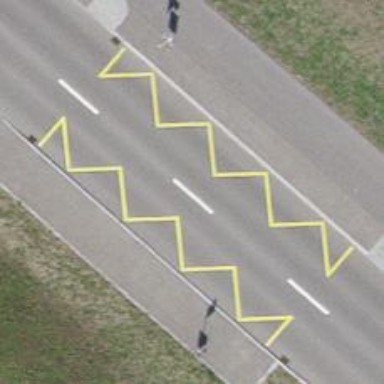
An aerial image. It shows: Bus stop with stop position for public transport.